Question: I'm working on a game, and for some reason the border thickness changes depending on what color the button is. This problem didn't happen until I put a background image on the app, so I'm not sure what's causing it. I took a couple screenshots to show what I mean. For some reason, the border thickness changes to 2px instead of 1px when the button that is being bordered is blue.
In addition, there are some problems with the borders on the control buttons. By control buttons, I mean the 6 buttons up top that are in the order of Red, Blue, Brown, Green, Purple, and Yellow.
Here are the screenshots:

I create the borders by putting a button in the background which starts at x-1,y-1 and has a width of width+2 and height of height+2. Here is a piece of code to give you an idea:
'''
UIButton *borderButton = [UIButton buttonWithType:UIButtonTypeCustom];
borderButton.frame = CGRectMake((controlX-1), (controlY-1), 42, 32);
borderButton.backgroundColor = [UIColor blackColor];
[self.view addSubview:borderButton];
UIButton *controlButton = [UIButton buttonWithType:UIButtonTypeCustom];
[controlButton addTarget:self
action:@selector(doMove:)
forControlEvents:UIControlEventTouchDown];
controlButton.frame = CGRectMake(controlX, controlY, 40, 30);
controlButton.tag = 500 + i;
tmpColor = [self.colors objectAtIndex:i];
controlButton.backgroundColor = tmpColor;
[self.view addSubview:controlButton];
'''
This code is taken from a loop, where controlX and controlY give x/y values for where the control buttons should start.
If anyone knows how to fix this I would greatly appreciate it. If I am going about borders in the wrong way and there is an easier and less problematic way of achieving the same look, I would be willing to do that as well, because there wouldn't be much code to change on my end. Thanks in advance to anyone who can help me solve this irritating UI glitch.
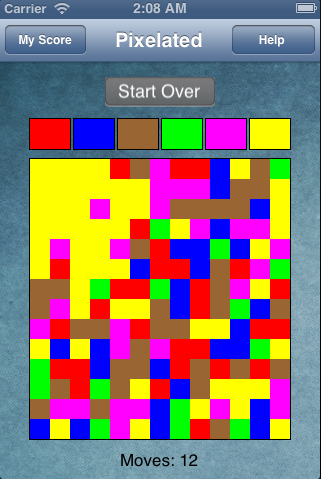
Answer: The easiest way to implement custom button with border is to use the button's layer:
'''
#import <QuartzCore/QuartzCore.h>
...
UIButton *controlButton = [UIButton buttonWithType:UIButtonTypeCustom];
[controlButton addTarget:self
action:@selector(doMove:)
forControlEvents:UIControlEventTouchDown];
controlButton.frame = CGRectMake(controlX, controlY, 40, 30);
controlButton.tag = 500 + i;
// Set layer properties
controlButton.layer.borderWidth = 1.0;
controlButton.layer.borderColor = [UIColor blackColor].CGColor;
controlButton.layer.cornerRadius = 5.0; // if you want rounded corners...
tmpColor = [self.colors objectAtIndex:i];
controlButton.backgroundColor = tmpColor;
[self.view addSubview:controlButton];
'''
You may also need to check that button and other elements (like labels) are located at integral coordinates to avoid blurred images. To correct the coordinates use <URL>
P.S. For complex animations/game logic it is better to use frameworks like <URL>